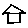
Label: house